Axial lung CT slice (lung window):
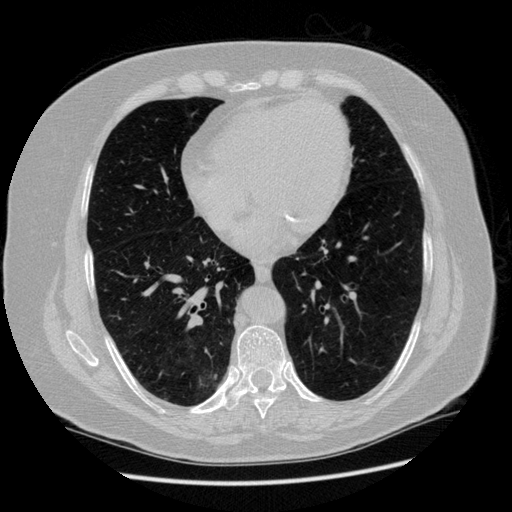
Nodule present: no